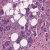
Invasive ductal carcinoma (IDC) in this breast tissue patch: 1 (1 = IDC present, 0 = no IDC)